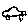
Label: car